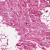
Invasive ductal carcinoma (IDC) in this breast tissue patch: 0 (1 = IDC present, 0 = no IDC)